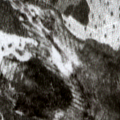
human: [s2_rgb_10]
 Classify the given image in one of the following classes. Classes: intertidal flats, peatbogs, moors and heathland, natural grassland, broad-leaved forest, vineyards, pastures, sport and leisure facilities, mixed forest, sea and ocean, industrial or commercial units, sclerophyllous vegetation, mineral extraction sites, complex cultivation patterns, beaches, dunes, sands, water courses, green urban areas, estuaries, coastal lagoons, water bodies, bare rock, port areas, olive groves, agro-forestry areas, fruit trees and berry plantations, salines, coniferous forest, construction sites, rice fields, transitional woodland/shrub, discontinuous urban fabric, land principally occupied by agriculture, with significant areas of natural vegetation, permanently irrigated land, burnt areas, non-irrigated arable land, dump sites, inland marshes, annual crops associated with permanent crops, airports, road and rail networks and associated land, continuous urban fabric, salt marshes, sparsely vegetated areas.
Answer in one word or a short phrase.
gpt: coniferous forest, mixed forest, transitional woodland/shrub